Current action and preconditions to check: trajectory_clear

Your task: For each precondition in the list above, predict whether it will hold at this action.

Consider the current scene as observed from the mobile robot's camera, and analyze the predicted future states of all dynamic agents (e.g., people, animals, vehicles, or any moving entities) within the NEXT SECOND.

IMPORTANT: Only answer "very likely" if you are absolutely certain—based on strong, clear evidence—that a dynamic agent will violate the precondition in the predicted future state. Do NOT answer "very likely" for unlikely, ambiguous, or low-probability risks.

Ask yourself for each precondition: Is there a high probability, with clear and convincing evidence, that the predicted future states of any dynamic agent will interfere with the predicted future state of the currently executing action within the NEXT SECOND, causing that precondition to fail?

Assess the risk level based on these predictions. Use "likely" or "very likely" if motions create a clear risk of interference.

Use "neutral" or "improbable" if agents are nearby but their predicted paths are clearly diverging or non-conflicting.

Failure Risk Categories: "very improbable", "improbable", "neutral", "likely", "very likely"

Answer Format: Output ONLY the probability_of_failure value from these categories: "very improbable", "improbable", "neutral", "likely", "very likely"

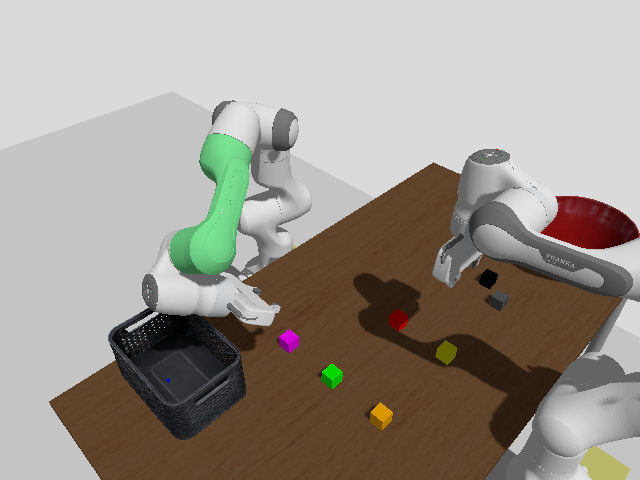

Answer: very improbable